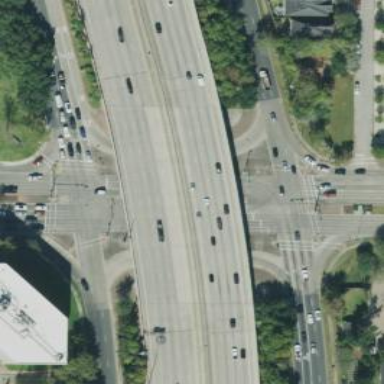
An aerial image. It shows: Frontage road connected to secondary link road.